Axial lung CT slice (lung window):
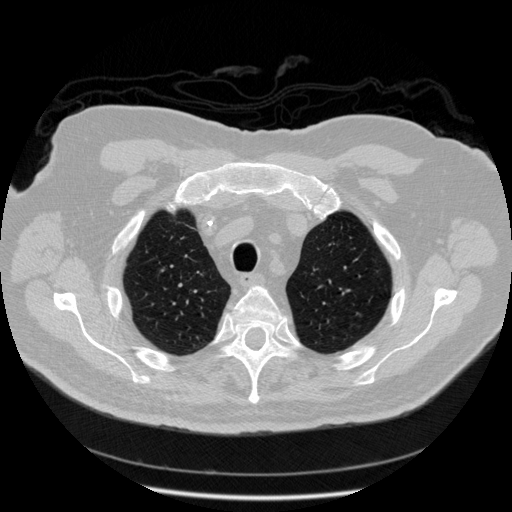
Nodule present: no